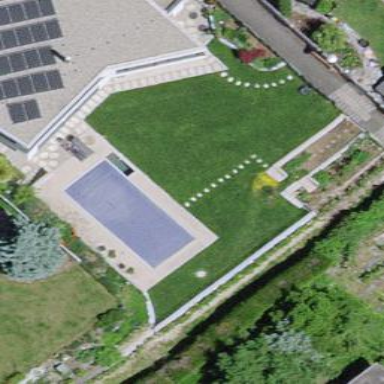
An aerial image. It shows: Swimming pool located in leisure land.